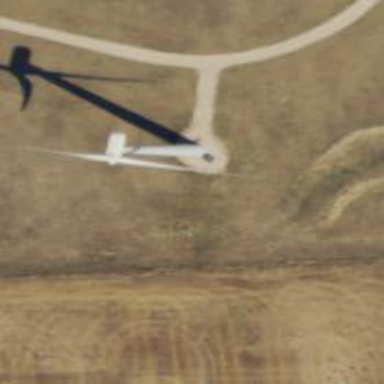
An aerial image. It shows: Wind generator with horizontal axis. The generator is wind turbine.